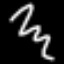
Label: squiggle